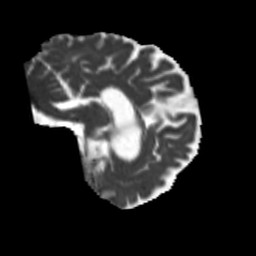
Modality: MD
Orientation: sagittal
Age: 48
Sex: male
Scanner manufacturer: siemens
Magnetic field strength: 3 T
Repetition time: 5.25 s
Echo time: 0.08 s